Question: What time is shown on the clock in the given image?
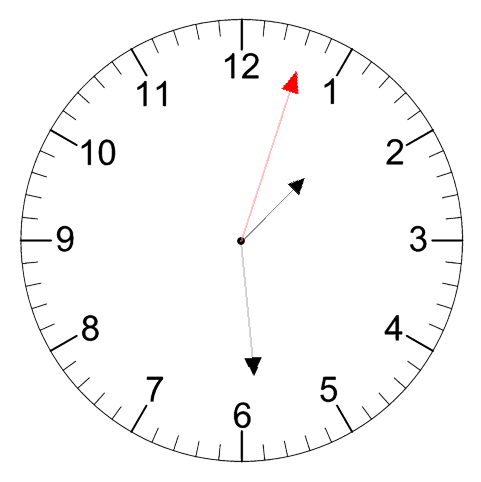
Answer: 01:29:03